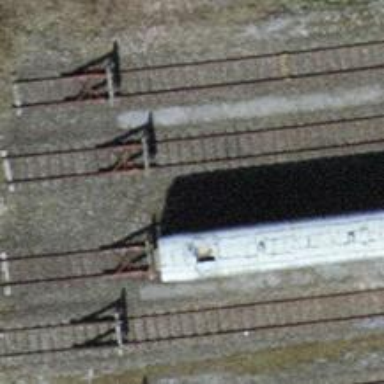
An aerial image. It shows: Railway buffer stop.